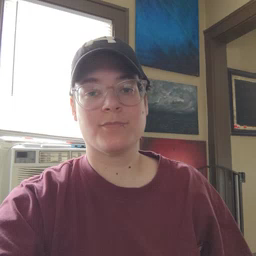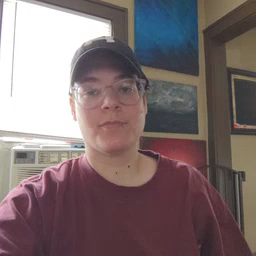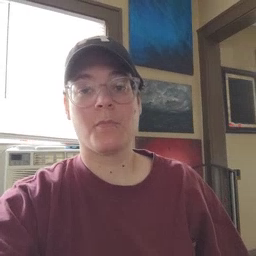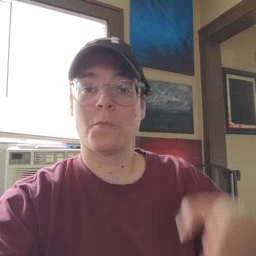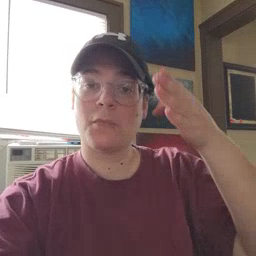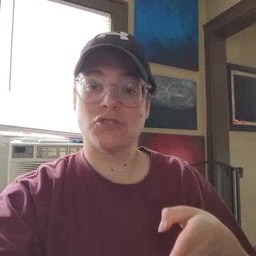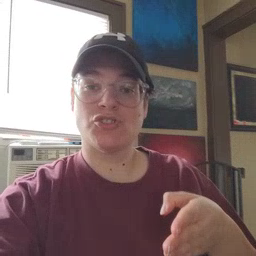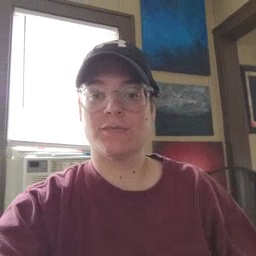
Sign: person